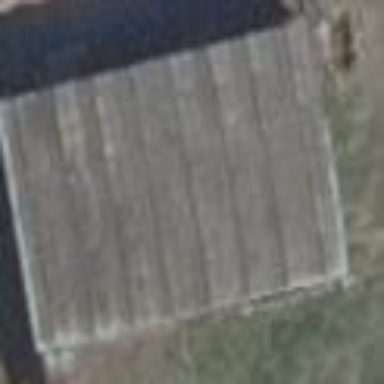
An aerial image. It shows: Shed.